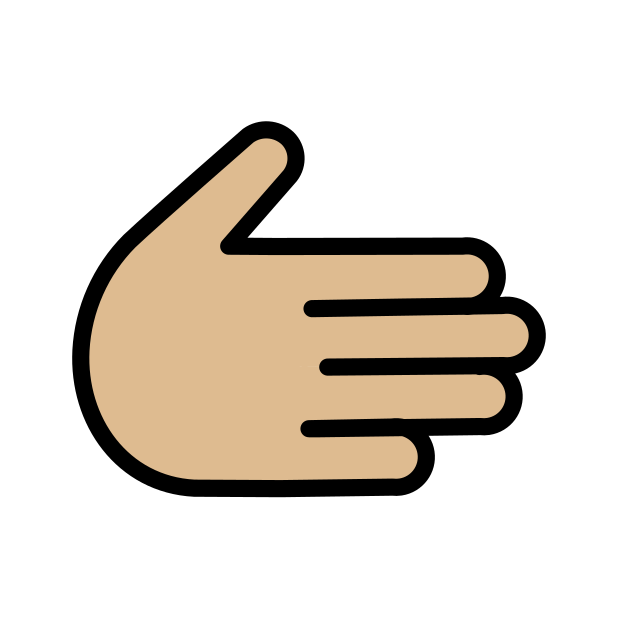
rightwards hand: medium-light skin tone